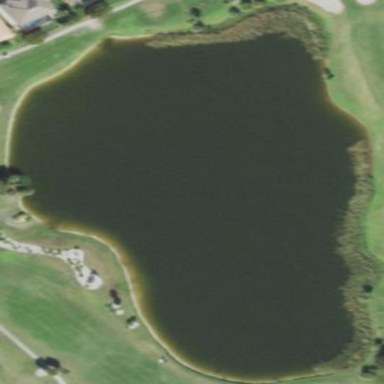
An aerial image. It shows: Scenic view of water hazard on golf course. The natural water feature adds beauty to the landscape.